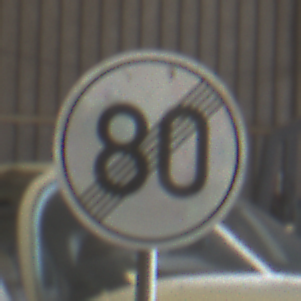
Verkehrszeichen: EndeGeschwindigkeit80
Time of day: Midday
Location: Indoor (Urban)
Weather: NotSpecified
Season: NotSpecified
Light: Natural